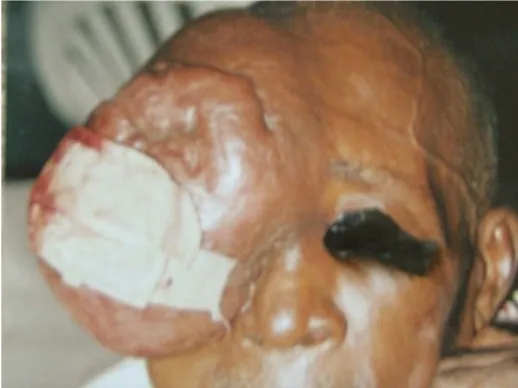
The patient with massive right sided forehead and ocular adnexal mass after incisional biopsy.
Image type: medical_photograph (other_medical_photograph)